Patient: sex M, age 37
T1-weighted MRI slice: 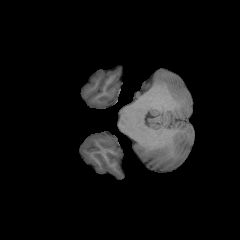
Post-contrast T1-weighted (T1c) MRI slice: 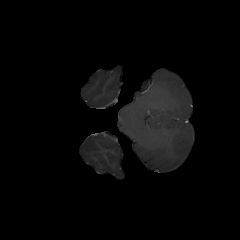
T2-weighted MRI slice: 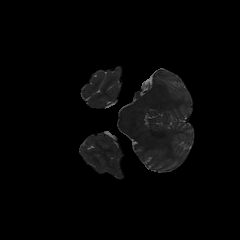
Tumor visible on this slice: no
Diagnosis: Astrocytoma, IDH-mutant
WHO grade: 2